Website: lowes
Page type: order-returns
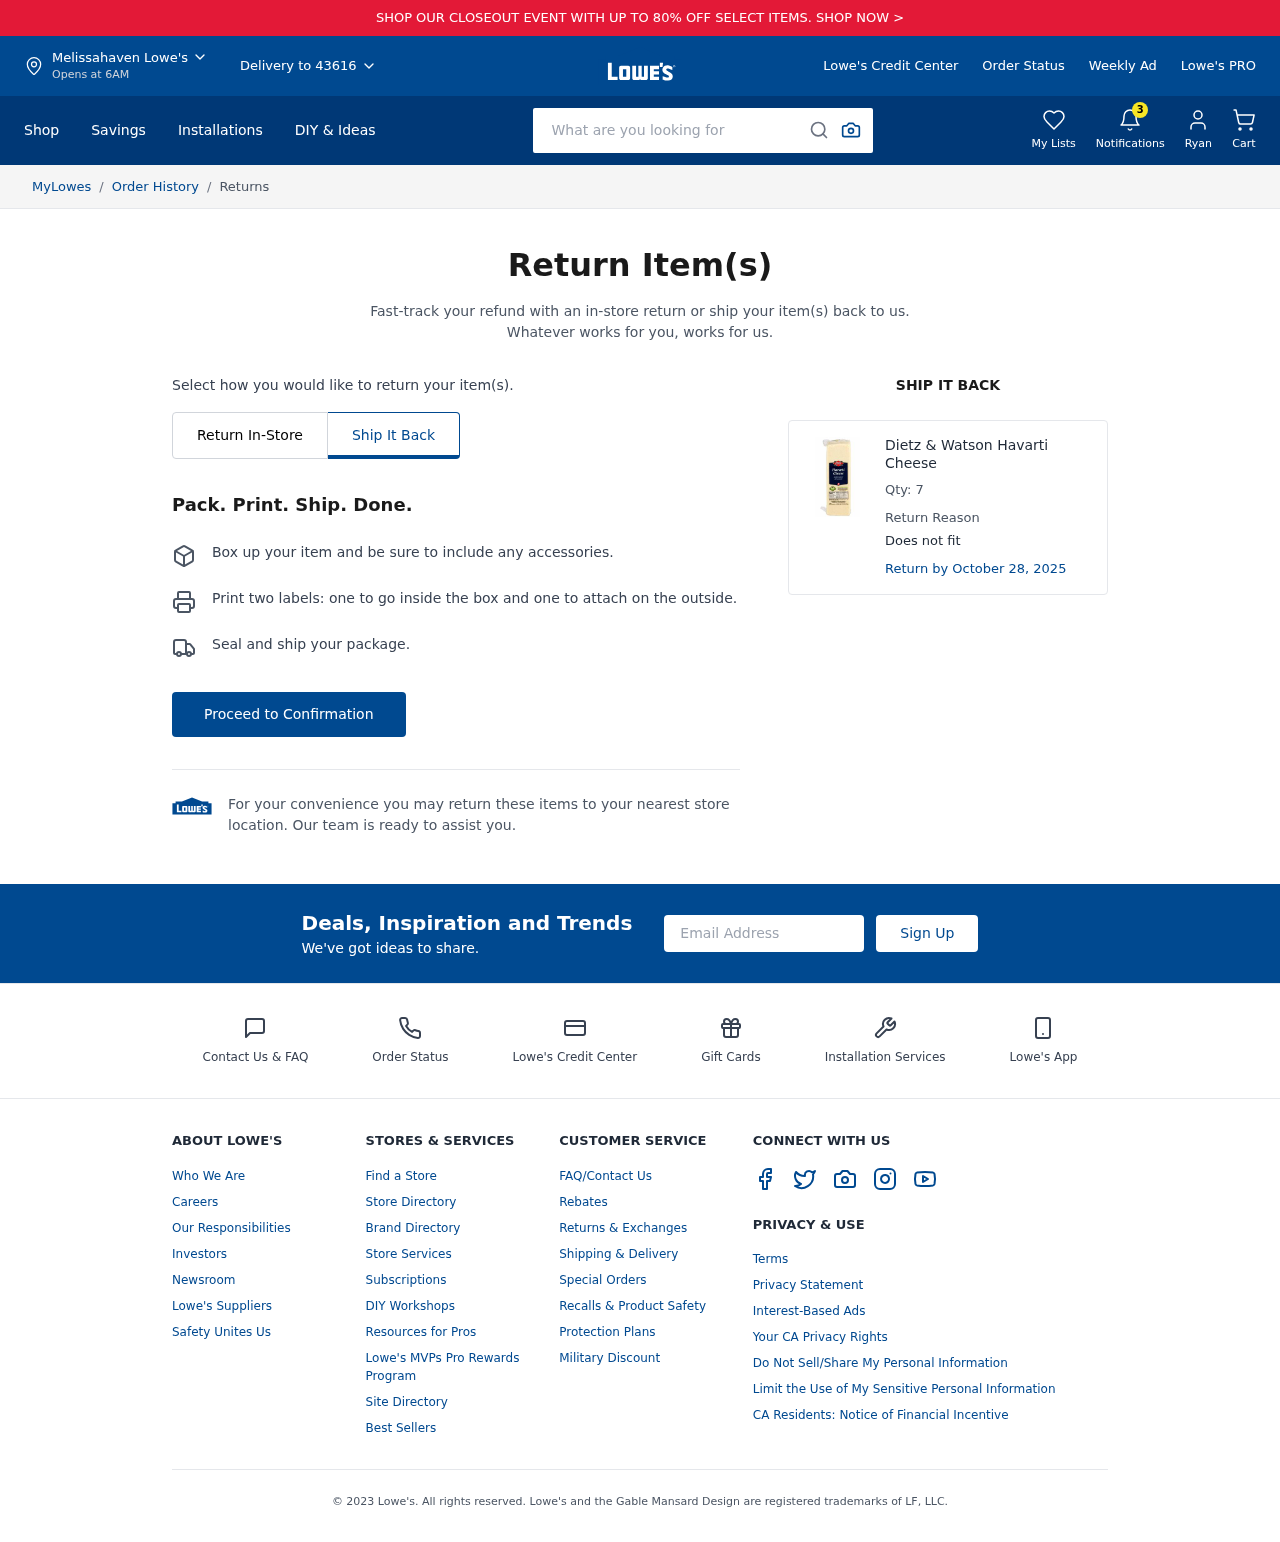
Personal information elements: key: PII_CITY
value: Melissahaven
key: PII_EMAIL
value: ryan_cohen@gmail.com
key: PII_FIRSTNAME
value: Ryan
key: PII_POSTCODE
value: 43616
Product elements: key: PRODUCT1_NAME
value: Dietz & Watson Havarti Cheese
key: PRODUCT1_QUANTITY
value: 7
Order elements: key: ORDER_RETURN_BY_DATE
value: October 28, 2025
Search elements: key: HEADER_SEARCH
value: What are you looking for
Other elements: key: NOTIFICATION_COUNT
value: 3